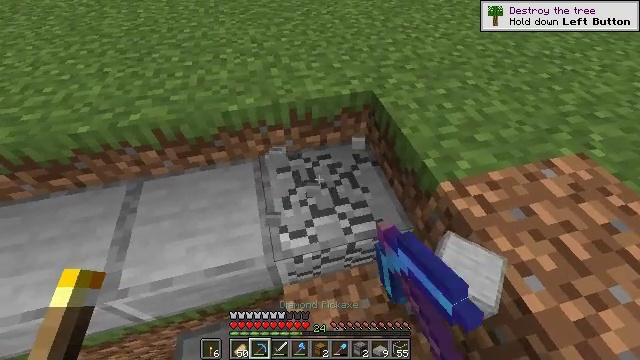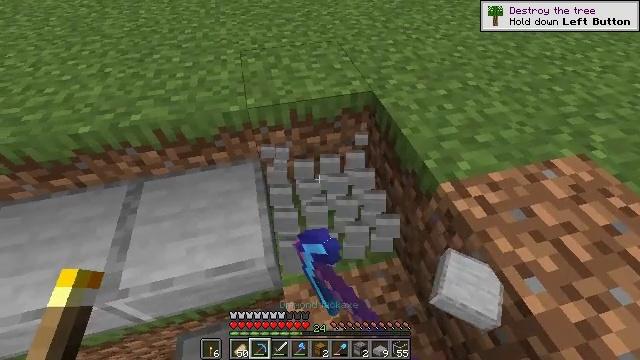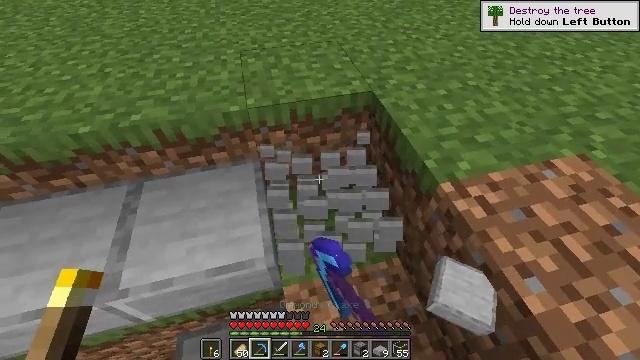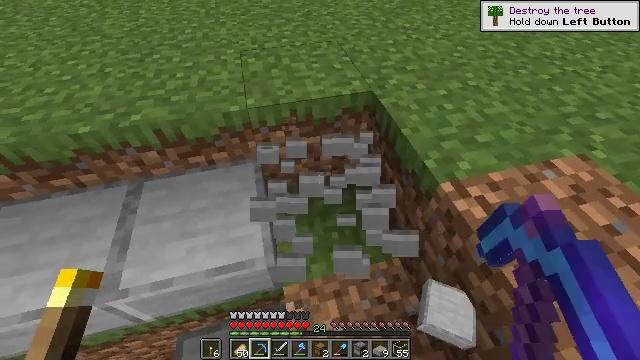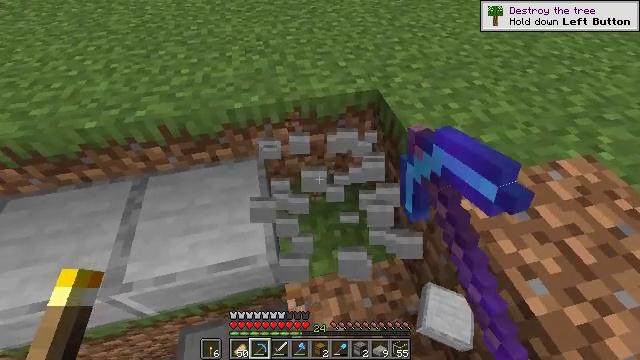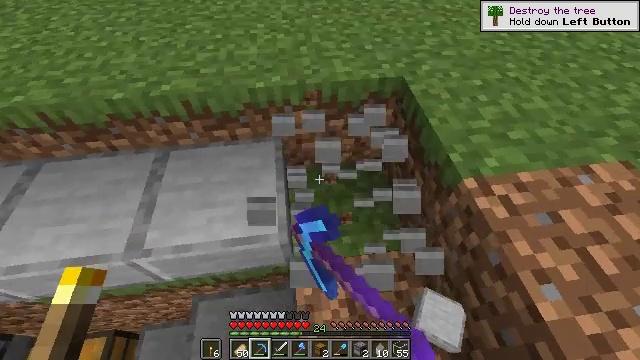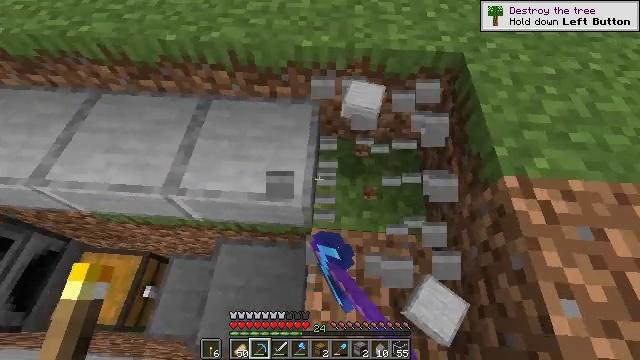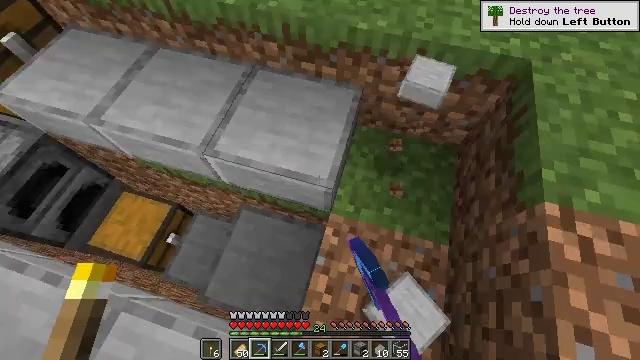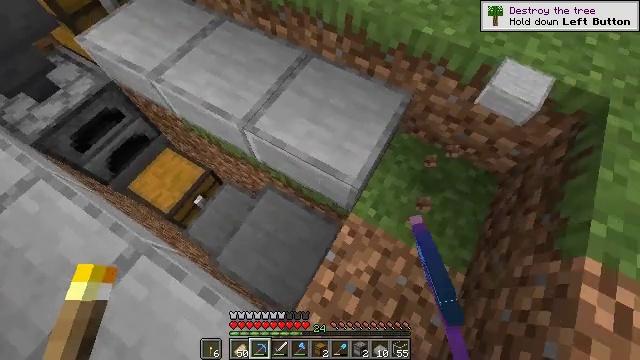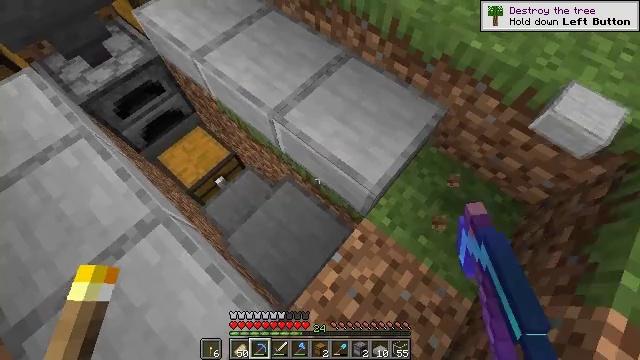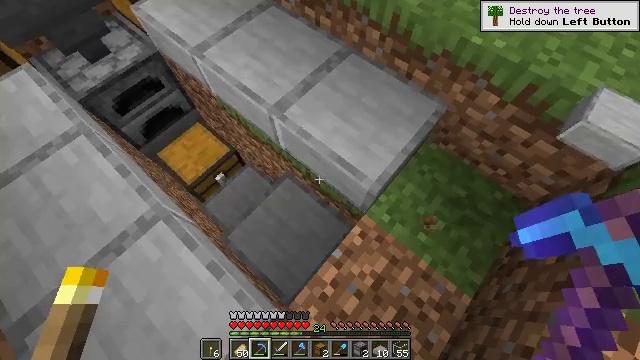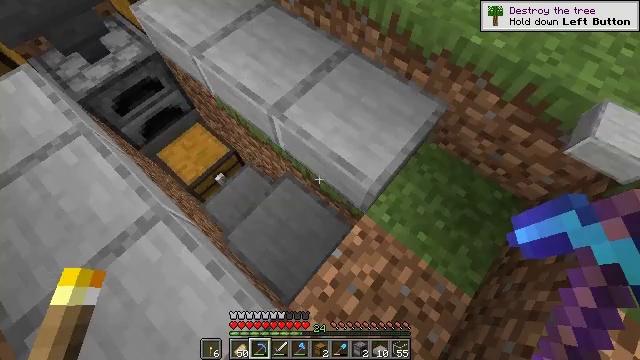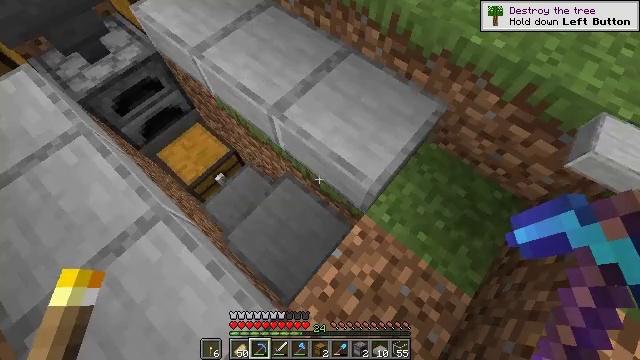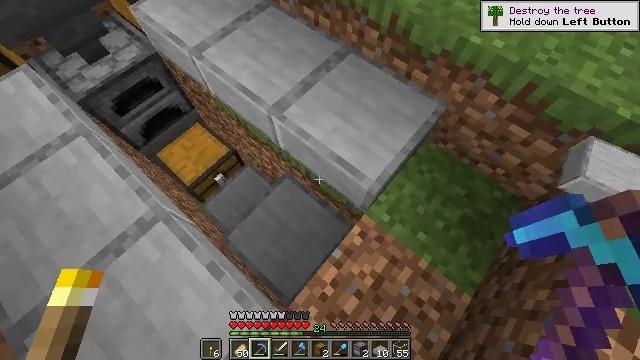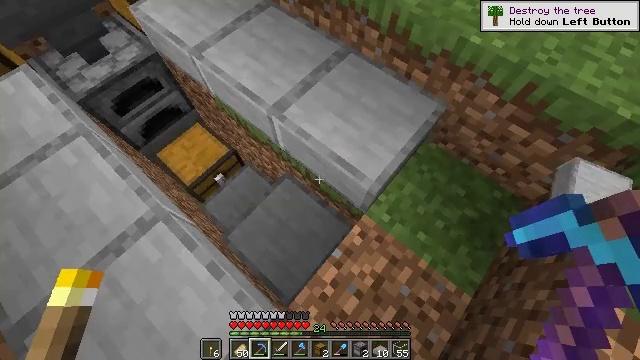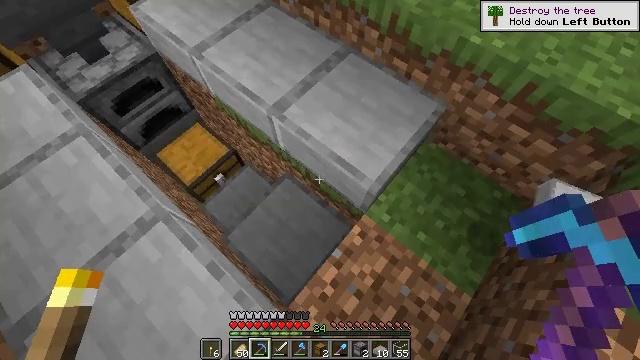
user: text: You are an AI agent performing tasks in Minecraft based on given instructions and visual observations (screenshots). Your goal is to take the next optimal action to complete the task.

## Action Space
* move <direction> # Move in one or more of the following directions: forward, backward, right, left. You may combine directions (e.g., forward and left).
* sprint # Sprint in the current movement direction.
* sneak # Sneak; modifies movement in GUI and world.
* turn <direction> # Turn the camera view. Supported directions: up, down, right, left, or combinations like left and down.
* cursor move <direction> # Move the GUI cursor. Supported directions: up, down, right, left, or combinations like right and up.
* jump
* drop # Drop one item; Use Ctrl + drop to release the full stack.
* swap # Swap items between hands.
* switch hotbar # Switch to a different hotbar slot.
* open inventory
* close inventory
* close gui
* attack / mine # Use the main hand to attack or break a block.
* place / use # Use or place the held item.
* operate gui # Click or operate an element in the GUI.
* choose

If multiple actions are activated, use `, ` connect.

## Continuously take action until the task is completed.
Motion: motion action
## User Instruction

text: Collect smooth stone slab pieces.
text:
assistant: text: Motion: attack / mine
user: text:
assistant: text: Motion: attack / mine
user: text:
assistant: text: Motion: attack / mine
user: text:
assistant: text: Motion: turn left, attack / mine
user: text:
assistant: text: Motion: turn left and down, attack / mine
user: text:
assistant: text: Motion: turn left and down
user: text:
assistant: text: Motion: turn left and down
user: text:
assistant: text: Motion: turn left and down
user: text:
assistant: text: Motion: turn left
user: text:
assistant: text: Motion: no_op
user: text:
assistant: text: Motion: no_op
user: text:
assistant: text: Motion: no_op
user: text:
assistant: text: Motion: no_op
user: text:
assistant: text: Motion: no_op
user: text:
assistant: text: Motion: no_op
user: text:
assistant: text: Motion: no_op
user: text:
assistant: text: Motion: turn left and down
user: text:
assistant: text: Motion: turn left and down
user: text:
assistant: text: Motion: turn left and down
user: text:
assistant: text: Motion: turn down
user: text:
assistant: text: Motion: move forward
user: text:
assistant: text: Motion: move forward
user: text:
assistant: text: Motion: move forward, turn left and down
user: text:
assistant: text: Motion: move forward, turn left and down
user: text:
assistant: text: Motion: turn left and down
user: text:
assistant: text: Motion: turn left
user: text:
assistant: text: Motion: turn left and up
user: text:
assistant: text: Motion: turn left and up
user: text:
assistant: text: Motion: turn up
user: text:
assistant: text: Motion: turn up